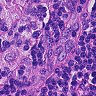
Metastatic tissue present: no